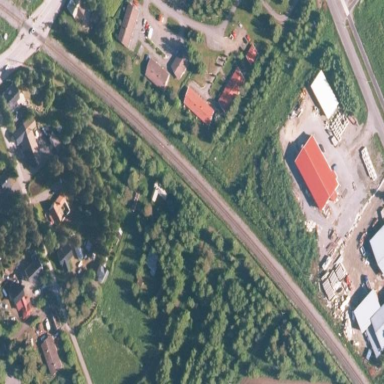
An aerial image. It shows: Railway area.